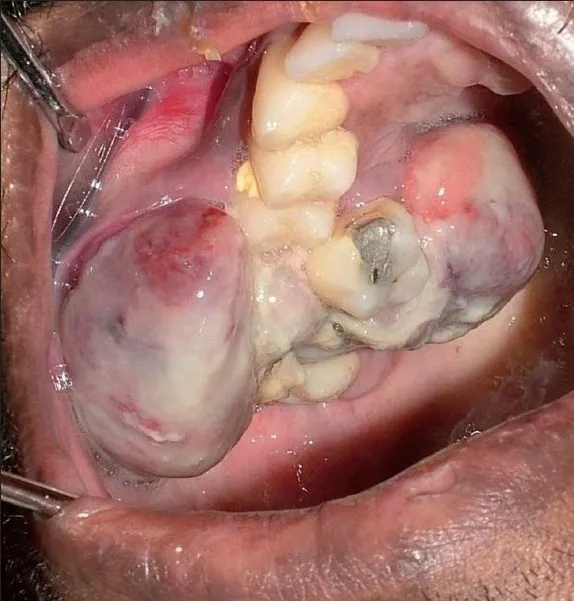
Lobulated, dumbbell shaped mass extending into the buccal vestibule and the palate, causing displacement of 16.
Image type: medical_photograph (oral_photograph)